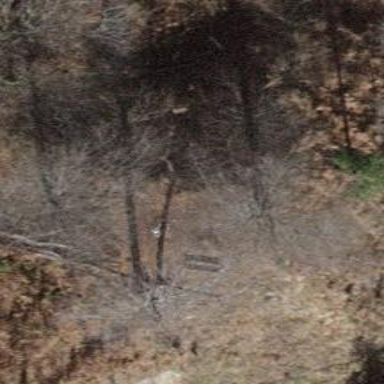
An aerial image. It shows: Bench.